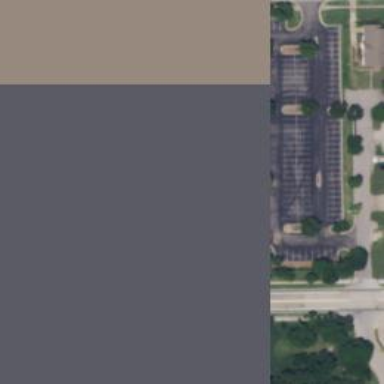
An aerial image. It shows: Parking space.